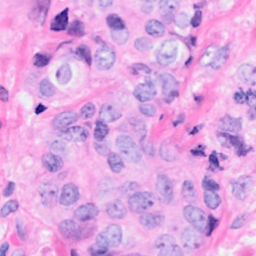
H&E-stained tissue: Breast